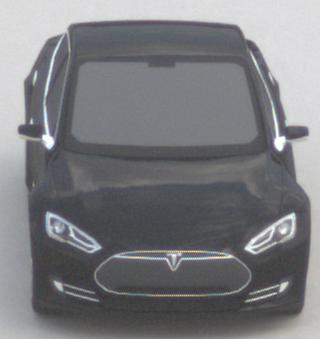
Make: Tesla
Model: Model S 60
Detailed model: Model S
Model produced from: 2013/10
Model produced until: 2014/10
Doors: 5
Color: black
Road condition: dry road
Daytime: midday
Contrast: low contrast